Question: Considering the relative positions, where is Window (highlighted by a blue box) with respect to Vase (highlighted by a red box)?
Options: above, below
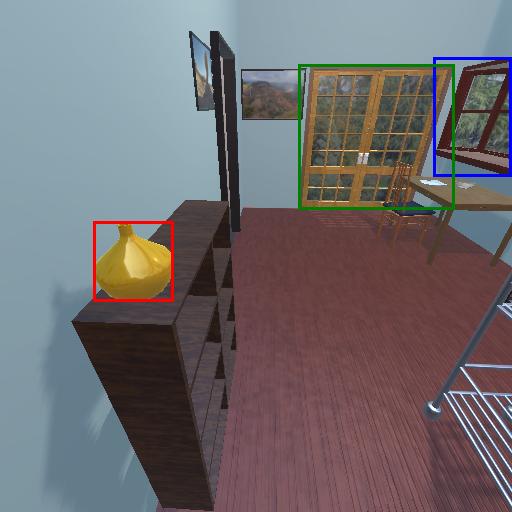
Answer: above